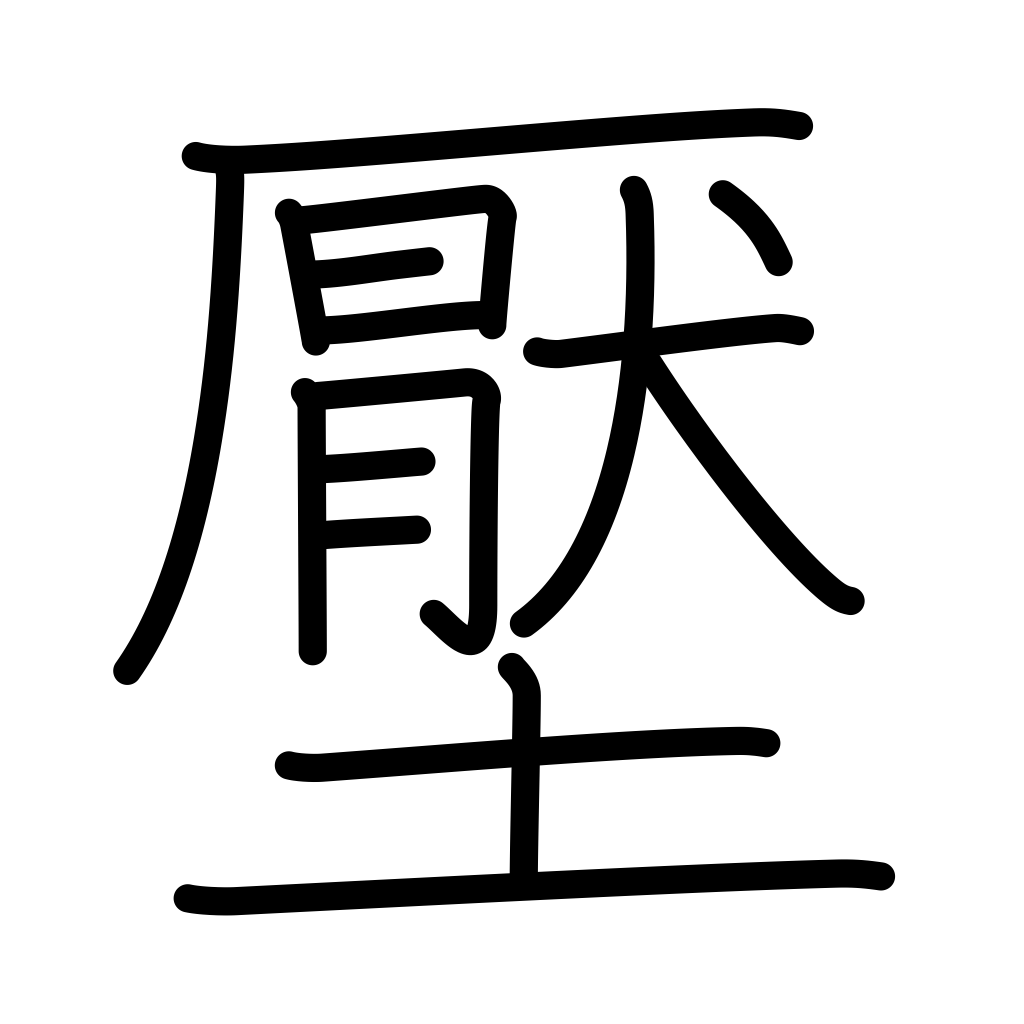
Meaning: pressure